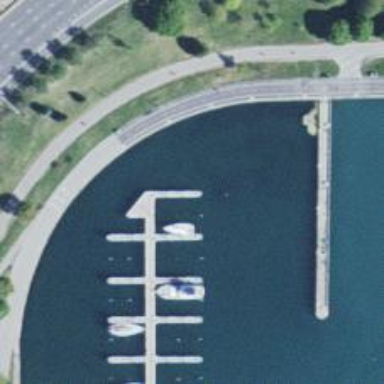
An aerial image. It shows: Man-made pier.